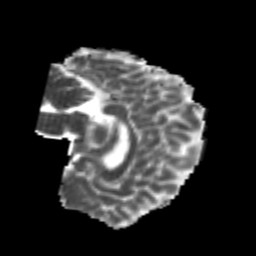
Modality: MD
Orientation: sagittal
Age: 20
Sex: male
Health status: healthy
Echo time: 0.074 s